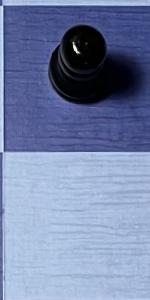
Label: Empty